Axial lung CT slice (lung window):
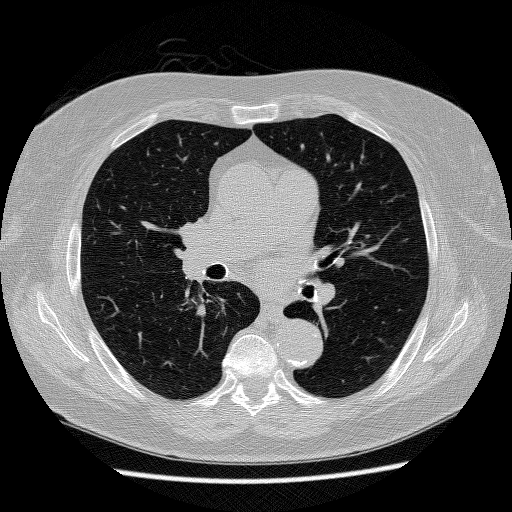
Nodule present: no